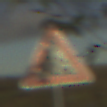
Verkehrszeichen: SteinschlagLinks
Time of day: SunriseSunset
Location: Outdoor (Nature)
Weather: PartlyCloudy
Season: NotSpecified
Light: Natural